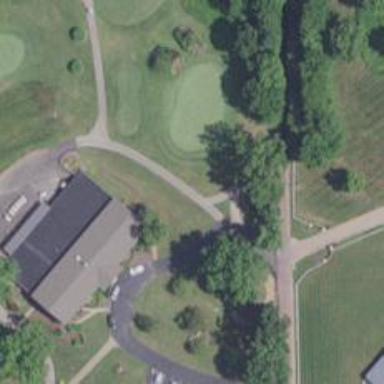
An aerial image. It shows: Path for both roads and golfers.